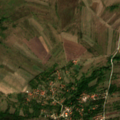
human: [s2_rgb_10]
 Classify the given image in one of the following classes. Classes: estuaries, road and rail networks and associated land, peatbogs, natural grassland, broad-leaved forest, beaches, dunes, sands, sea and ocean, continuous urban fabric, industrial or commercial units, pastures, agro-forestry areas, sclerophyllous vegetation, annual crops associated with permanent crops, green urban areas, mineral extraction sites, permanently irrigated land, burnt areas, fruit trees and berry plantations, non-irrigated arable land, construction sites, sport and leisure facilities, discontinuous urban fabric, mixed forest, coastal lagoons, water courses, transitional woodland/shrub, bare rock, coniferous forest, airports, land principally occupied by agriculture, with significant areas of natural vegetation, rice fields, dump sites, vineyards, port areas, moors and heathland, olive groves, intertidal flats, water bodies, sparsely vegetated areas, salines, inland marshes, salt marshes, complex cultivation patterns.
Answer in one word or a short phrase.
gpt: discontinuous urban fabric, non-irrigated arable land, complex cultivation patterns, land principally occupied by agriculture, with significant areas of natural vegetation, transitional woodland/shrub